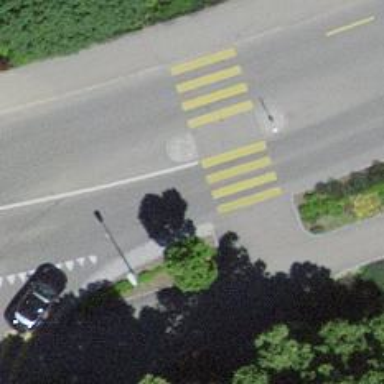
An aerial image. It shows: Zebra crossing with uncontrolled intersection and pedestrian island.